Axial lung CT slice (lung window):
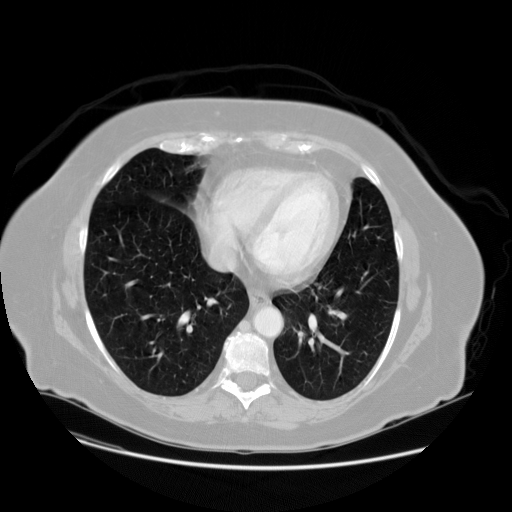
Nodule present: no